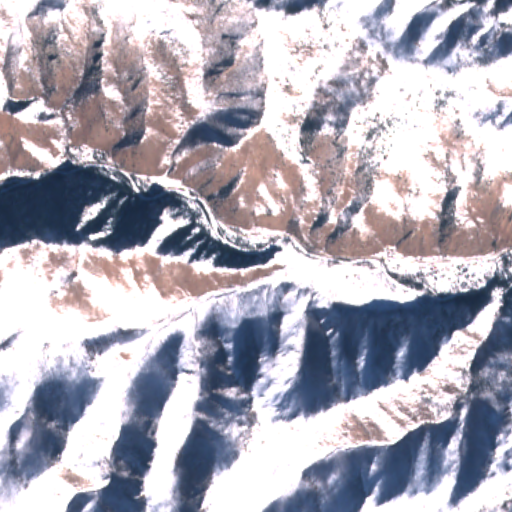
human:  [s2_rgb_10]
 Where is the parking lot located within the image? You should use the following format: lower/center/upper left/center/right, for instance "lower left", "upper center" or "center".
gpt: The parking lot is located in the center left of the image.
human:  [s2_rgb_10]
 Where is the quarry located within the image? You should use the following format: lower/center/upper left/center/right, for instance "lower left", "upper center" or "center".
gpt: There is no quarry in the image.